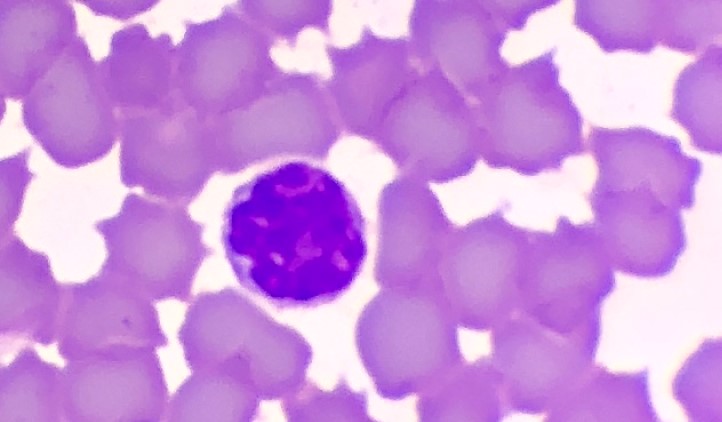
White blood cell type: Lymphocyte